Question: I am trying to achieve the following progress dialog (without the text)

My current XML code is as follows:
'''
<?xml version="1.0" encoding="utf-8"?>
<ScrollView xmlns:android="http://schemas.android.com/apk/res/android"
android:layout_width="fill_parent"
android:layout_height="fill_parent"
android:background="@color/background"
android:orientation="vertical"
>
<RelativeLayout
android:layout_width="fill_parent"
android:layout_height="fill_parent"
android:background="@color/background"
>
<ProgressBar
android:id="@+id/progress_bar"
android:layout_width="fill_parent"
android:layout_height="fill_parent"
android:layout_centerVertical="true"
android:visibility="gone"
/>
'''
I am programatically hiding and showing the progress bar when required (and hiding/showing other screen elements), all of which are under the Relative Layout in the XML code above.
However, whenever the Progress Bar shows, it appears centered at the top of the screen instead of being centered horizontally AND vertically.
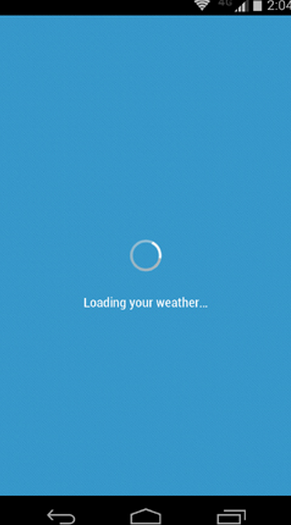
Answer: Setting the ScrollView's attribute "fillViewport" to true should do it.
'''
<ScrollView xmlns:android="http://schemas.android.com/apk/res/android"
android:layout_width="fill_parent"
android:layout_height="fill_parent"
android:background="@color/background"
android:orientation="vertical"
android:fillViewport="true"
>
'''
also make sure its child's height is set to "fill_parent" and the ProgressBar is properly centered
'''
android:layout_centerVertical="true"
android:layout_centerHorizontal="true"
'''